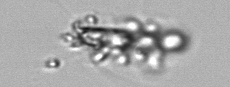
Label: Chaetoceros_didymus_TAG_external_flagellate